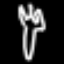
Label: fork